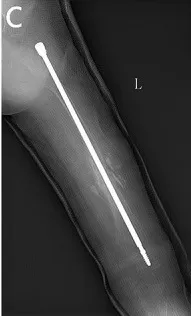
Radiograph of fractures in lower extremity. (c) Nailing of the left femur.
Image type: radiology (x_ray)